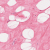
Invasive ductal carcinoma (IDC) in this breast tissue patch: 0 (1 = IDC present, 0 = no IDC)